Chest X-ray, PA view. Patient: 68 years old, sex M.
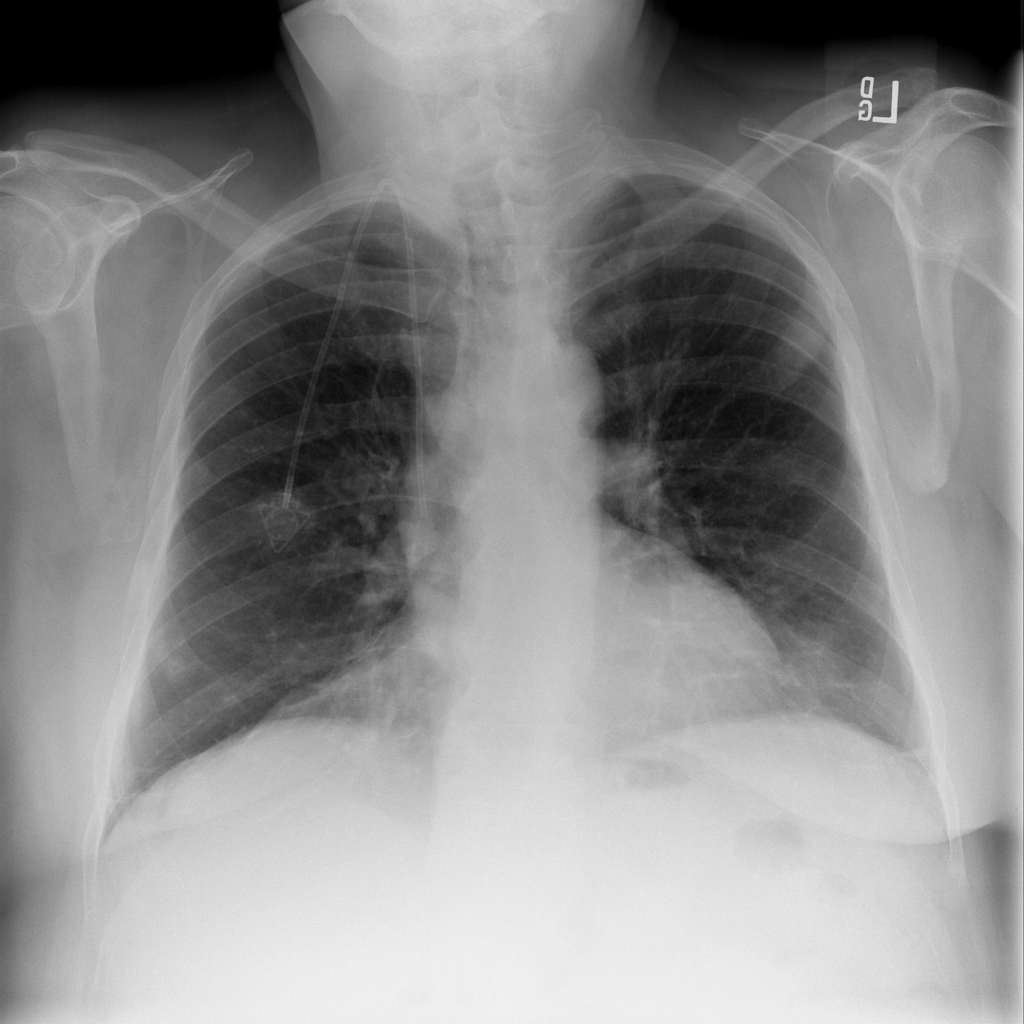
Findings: Atelectasis